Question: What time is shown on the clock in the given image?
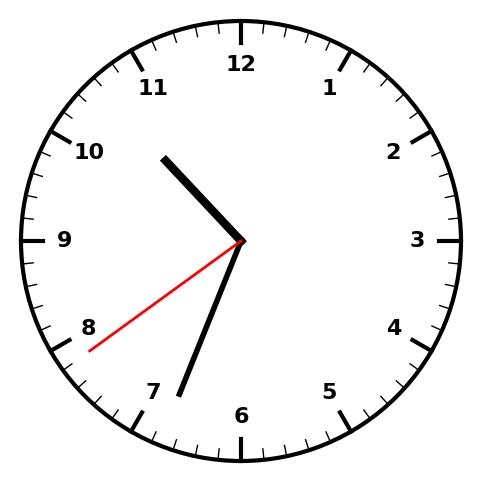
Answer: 10:33:39